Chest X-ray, PA view. Patient: 61 years old, sex F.
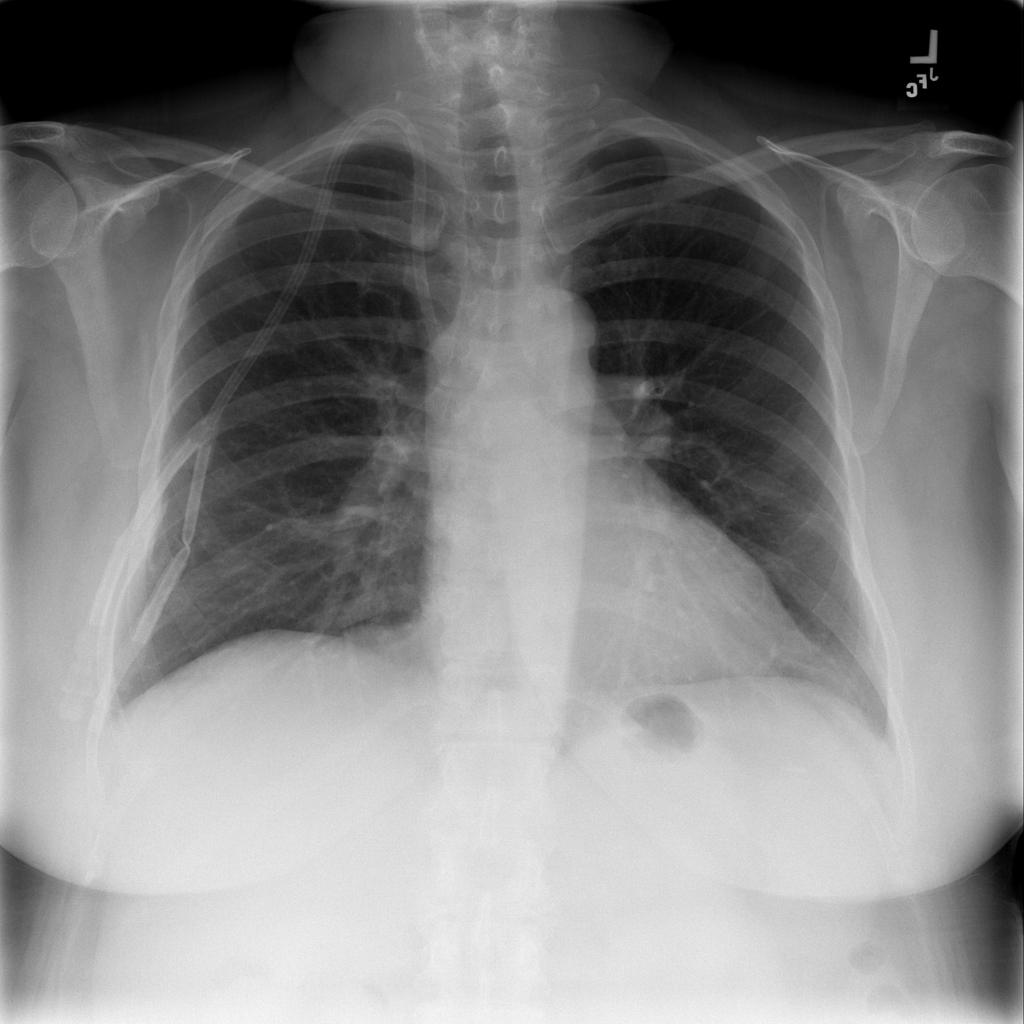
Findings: No Finding